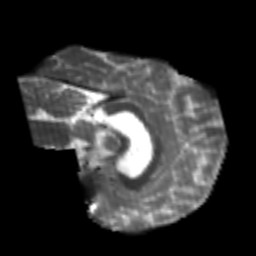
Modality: T2w
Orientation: sagittal
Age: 26
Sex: male
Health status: healthy
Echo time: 0.074 s